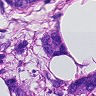
Metastatic tissue present: yes